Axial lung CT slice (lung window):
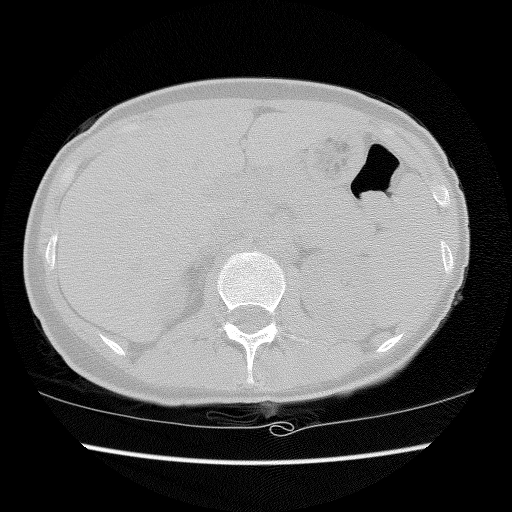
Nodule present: no